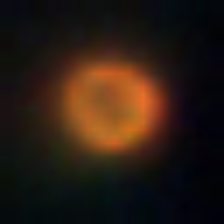
Taxon: NanoPlankton
Group: Other